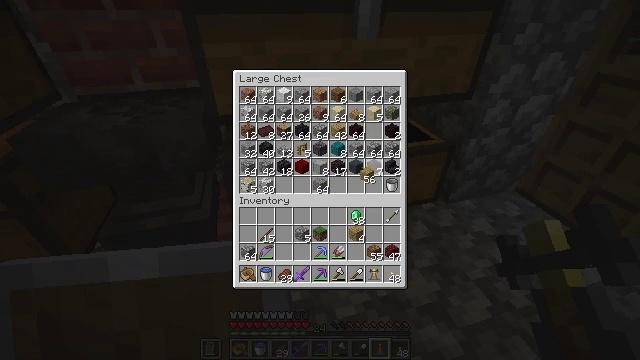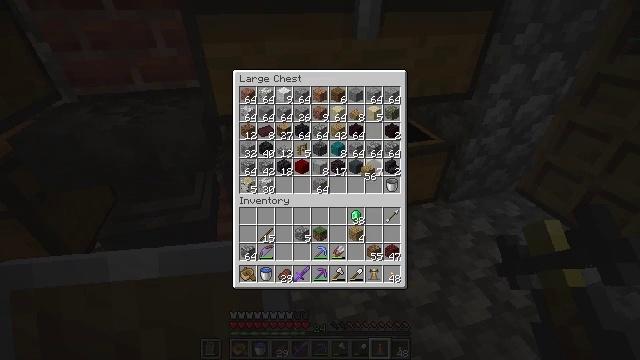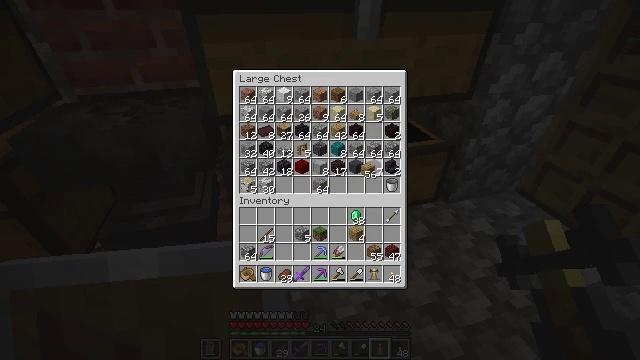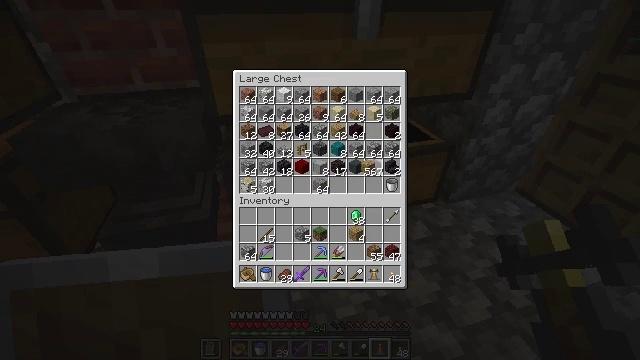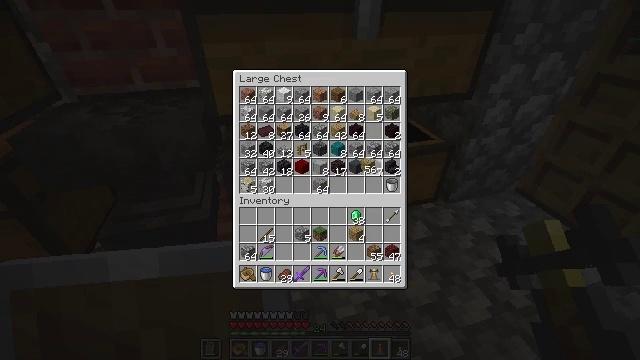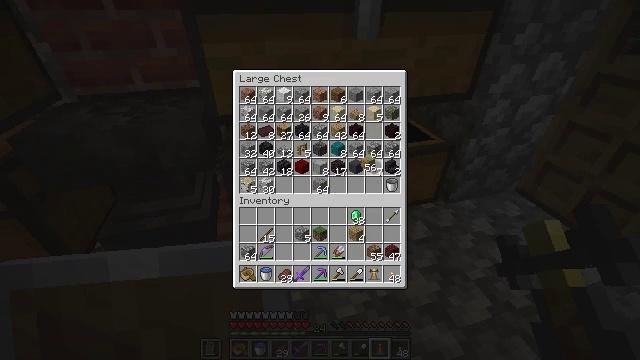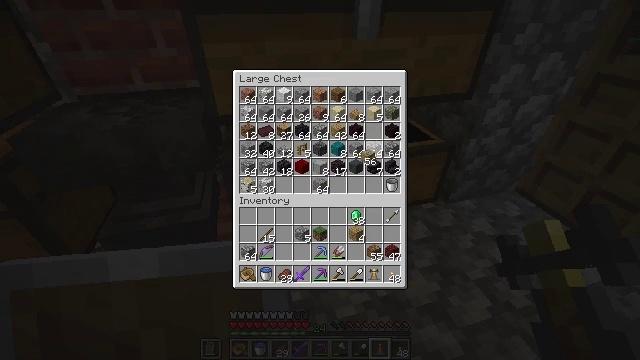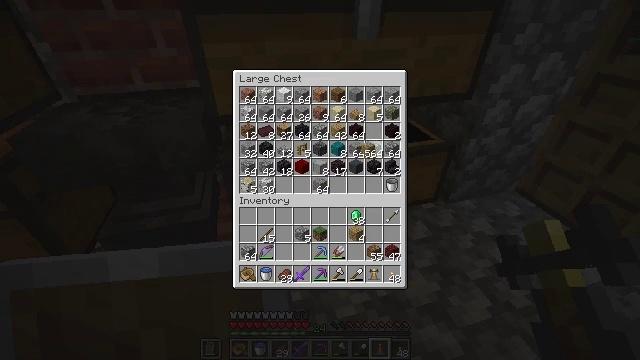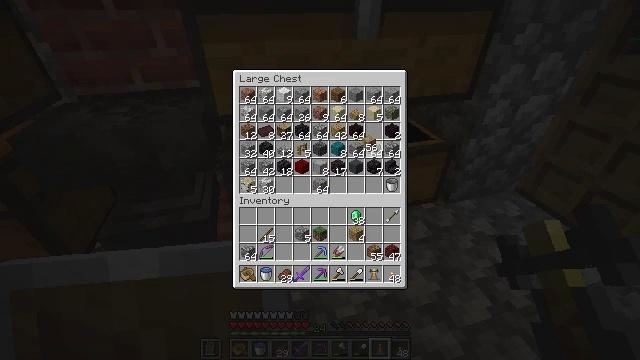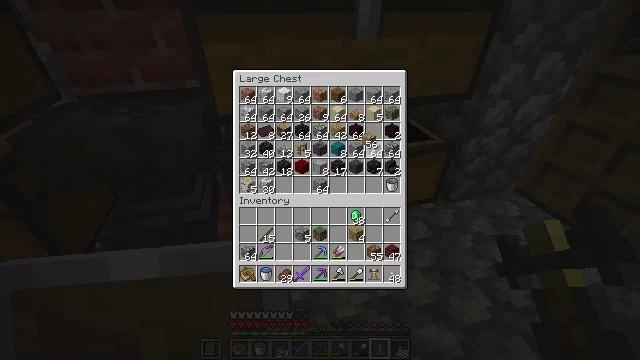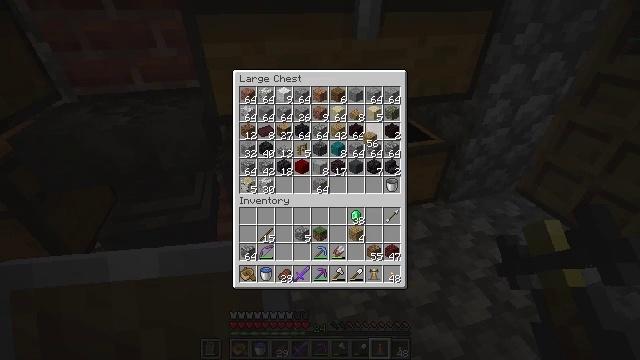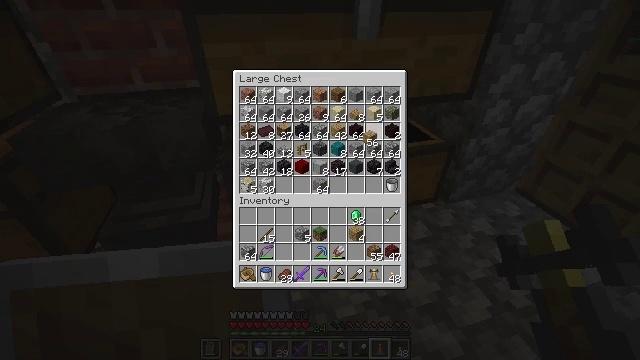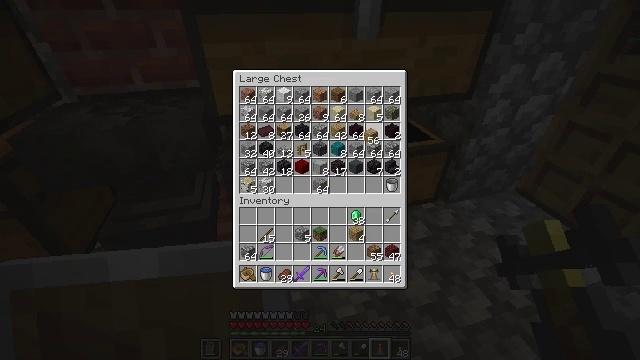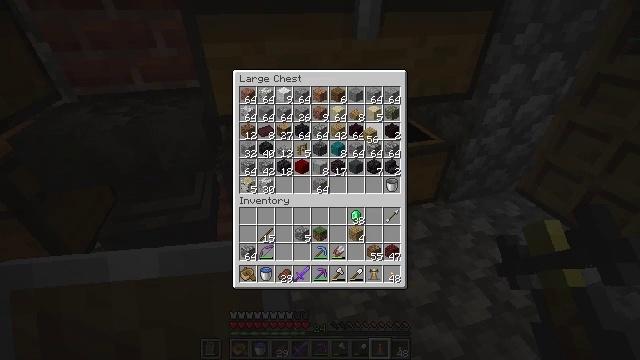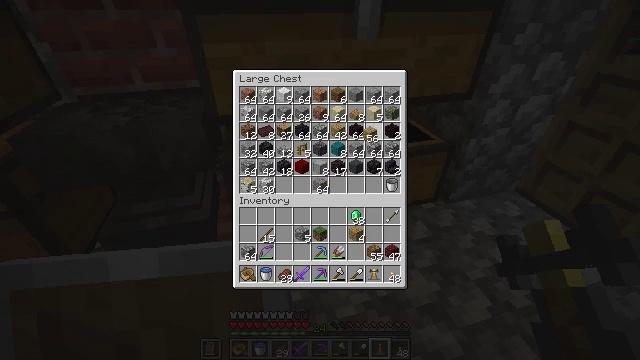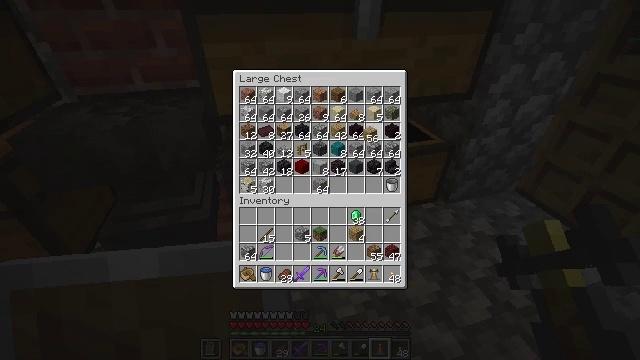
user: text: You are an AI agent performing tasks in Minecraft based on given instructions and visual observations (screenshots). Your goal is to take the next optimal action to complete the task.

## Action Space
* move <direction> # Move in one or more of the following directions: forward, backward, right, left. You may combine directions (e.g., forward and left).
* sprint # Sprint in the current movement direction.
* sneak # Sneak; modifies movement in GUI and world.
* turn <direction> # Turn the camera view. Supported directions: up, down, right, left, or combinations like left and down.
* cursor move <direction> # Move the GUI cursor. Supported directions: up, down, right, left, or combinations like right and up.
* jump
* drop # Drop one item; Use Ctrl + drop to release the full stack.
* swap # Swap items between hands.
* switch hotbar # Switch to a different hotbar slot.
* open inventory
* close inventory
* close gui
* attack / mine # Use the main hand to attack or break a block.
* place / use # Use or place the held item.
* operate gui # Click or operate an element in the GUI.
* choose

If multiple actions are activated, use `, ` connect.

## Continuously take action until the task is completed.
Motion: motion action
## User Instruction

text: Combine the necessary materials to craft a fletching table.
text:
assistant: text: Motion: no_op
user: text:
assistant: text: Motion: no_op
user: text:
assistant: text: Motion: no_op
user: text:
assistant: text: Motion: no_op
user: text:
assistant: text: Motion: no_op
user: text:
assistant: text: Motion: no_op
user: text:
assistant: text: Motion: turn up
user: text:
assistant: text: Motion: no_op
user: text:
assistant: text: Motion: no_op
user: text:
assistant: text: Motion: no_op
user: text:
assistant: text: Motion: no_op
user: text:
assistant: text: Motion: no_op
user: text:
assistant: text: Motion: no_op
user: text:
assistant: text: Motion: no_op
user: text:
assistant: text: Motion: no_op
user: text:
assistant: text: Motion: attack / mine
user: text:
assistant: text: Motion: attack / mine
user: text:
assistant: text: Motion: attack / mine
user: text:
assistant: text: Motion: no_op
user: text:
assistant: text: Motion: no_op
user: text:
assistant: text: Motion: no_op
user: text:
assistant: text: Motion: no_op
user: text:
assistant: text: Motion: no_op
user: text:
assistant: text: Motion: no_op
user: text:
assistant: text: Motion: no_op
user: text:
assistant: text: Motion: no_op
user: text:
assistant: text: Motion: no_op
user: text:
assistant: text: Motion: no_op
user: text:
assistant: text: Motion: turn down
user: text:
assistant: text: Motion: no_op